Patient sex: M
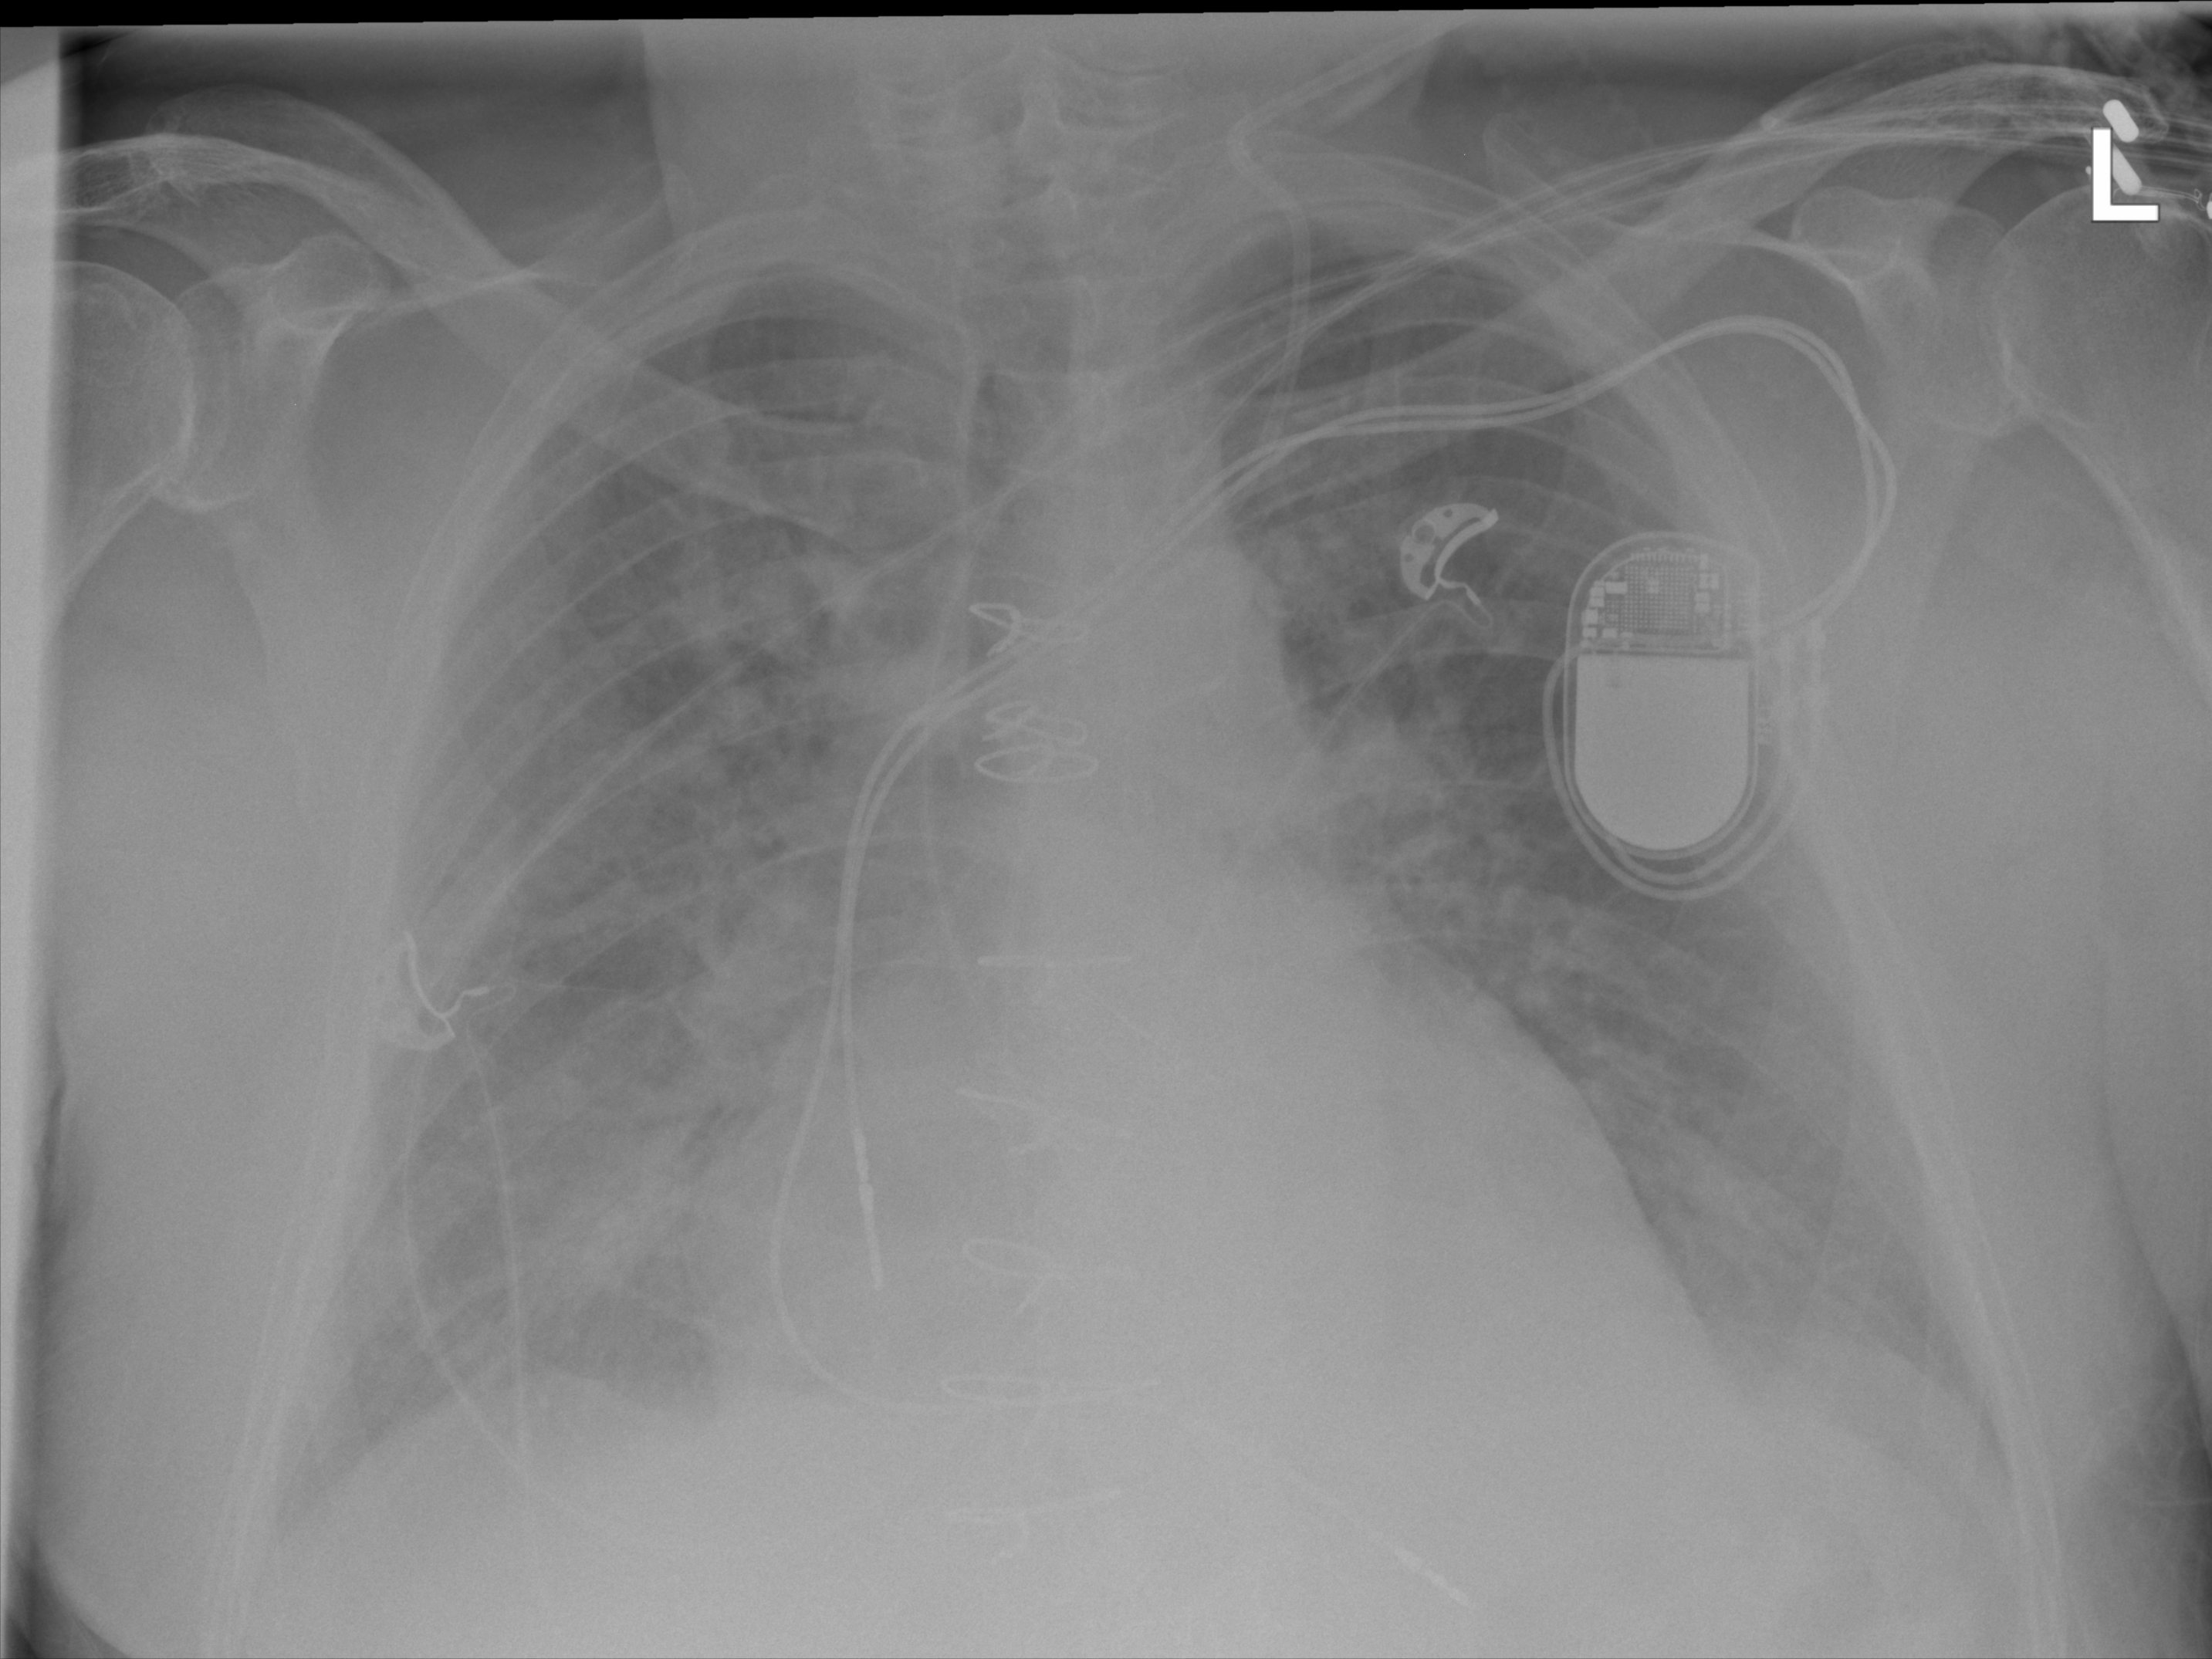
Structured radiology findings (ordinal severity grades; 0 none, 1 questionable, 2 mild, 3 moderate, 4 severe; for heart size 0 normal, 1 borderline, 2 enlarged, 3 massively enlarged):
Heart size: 3
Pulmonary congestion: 2
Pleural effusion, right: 0
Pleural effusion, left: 2
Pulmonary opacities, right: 2
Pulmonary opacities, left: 2
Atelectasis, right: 2
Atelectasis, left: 2